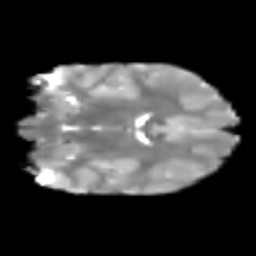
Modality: T2w
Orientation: coronal
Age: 7
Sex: male
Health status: healthy